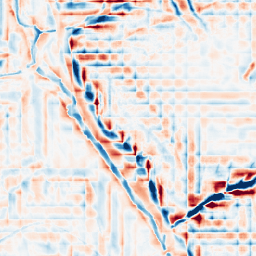
Category: wavelet
Decomposition family: wavelet_dwt
Decomposition parameters: wavelet: db2
level: 4
Upsampling method: bilinear
Upsampling parameters: scale: 8
Upsampling scale: 8